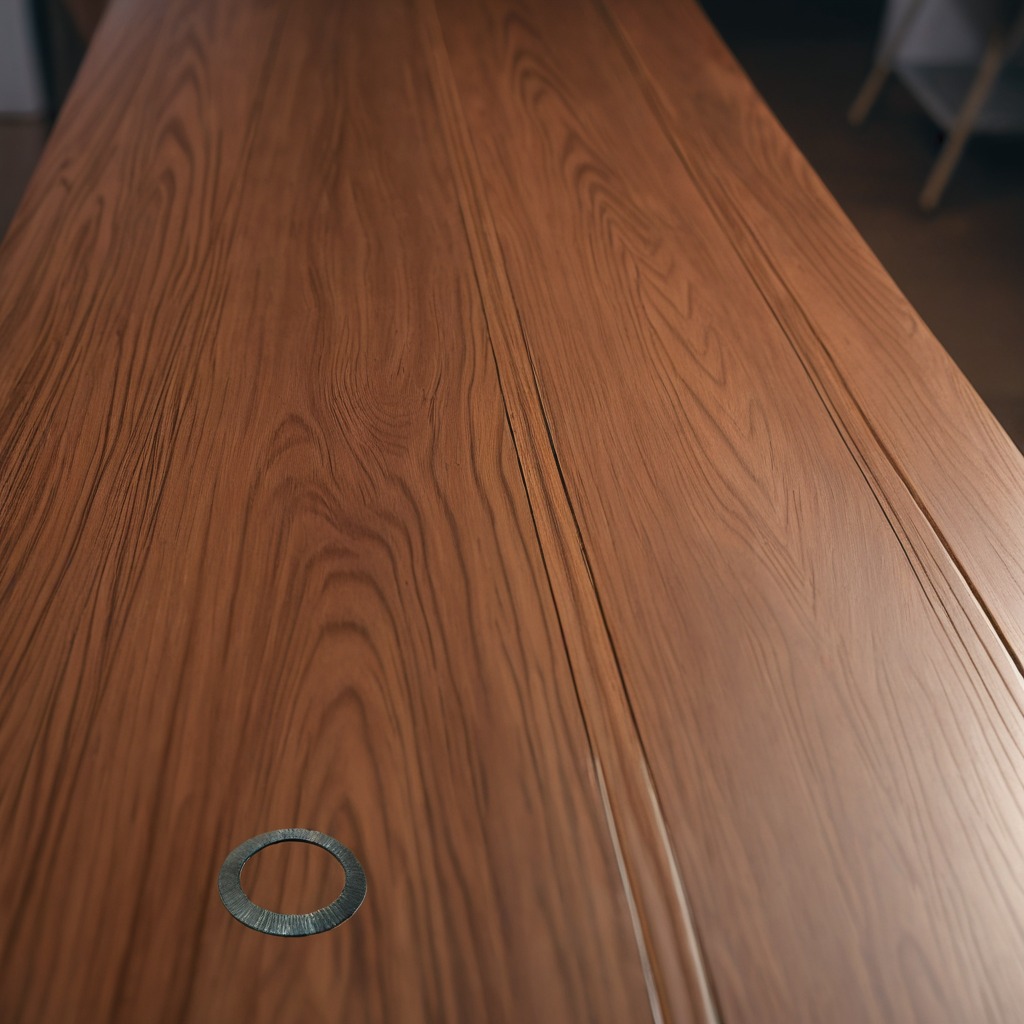
A flat metal washer is lying on the wooden table in a carpentry studio.